RGB frame:
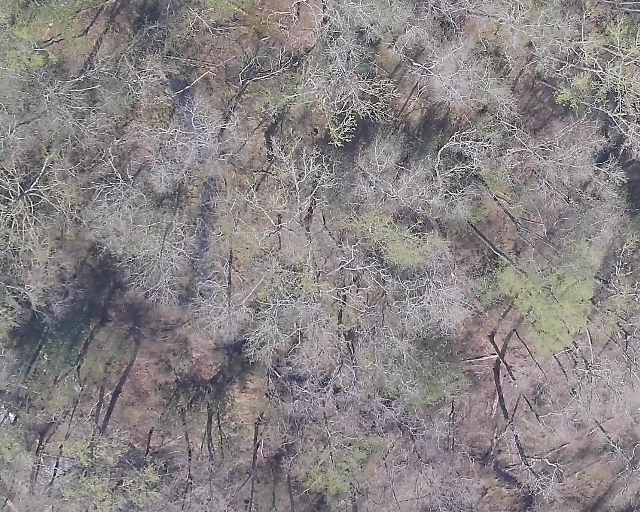
Thermal frame:
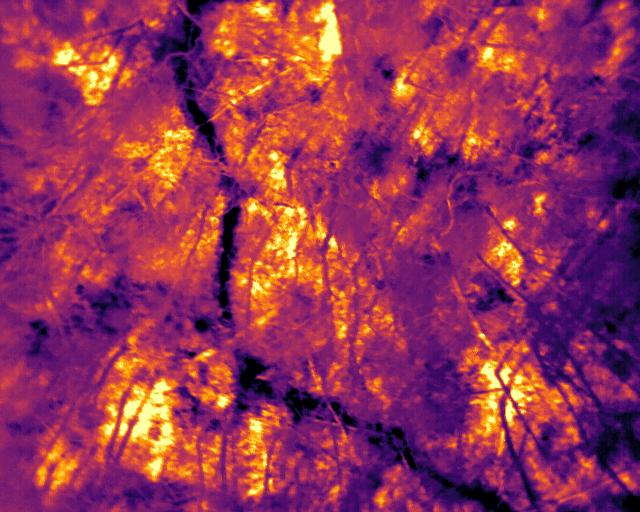
Captured: 2026-02-26 03:42:42
Pixels at or above 80 °C: 0 (fraction of frame: 0)